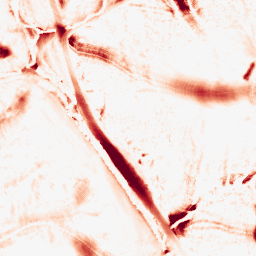
Category: morphological
Decomposition family: morphological
Decomposition parameters: operation: opening
size: 20
Upsampling method: cubic_catmull_rom
Upsampling parameters: scale: 2
Upsampling scale: 2